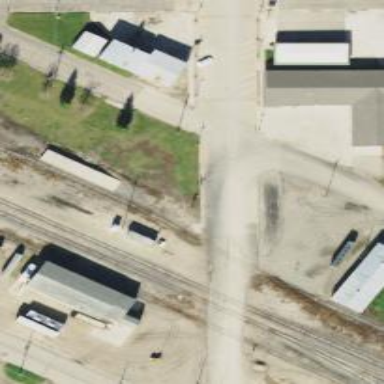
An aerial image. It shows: Level crossing along the railway.